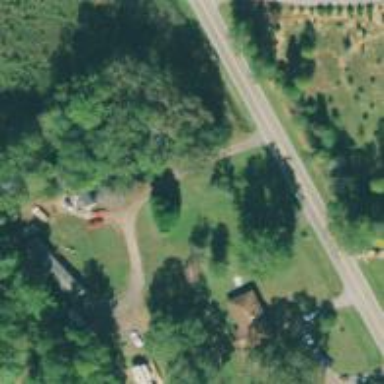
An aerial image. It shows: Driveway leading to service road.